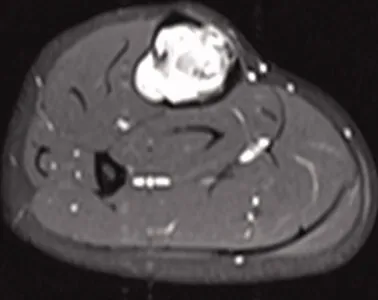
(a-c) Coronal T1 weighted image (2a) demonstrates hypodensity of a tibial lesion. Sagittal fat-saturated T2 weighted image (2b) of the left tibia demonstrates marked hyperintensity of the lesion, which extends from the anterior to posterior cortex. Axial contrast-enhanced, fat-saturated T1 image (2c) through the mid diaphysis demonstrates marked enhancement of the soft tissue mass, which completely obliterates the marrow. The cortex is thinned, but there is no extension of mass beyond the periosteum. No edema is present within the musculature.
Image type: radiology (mri)